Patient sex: M
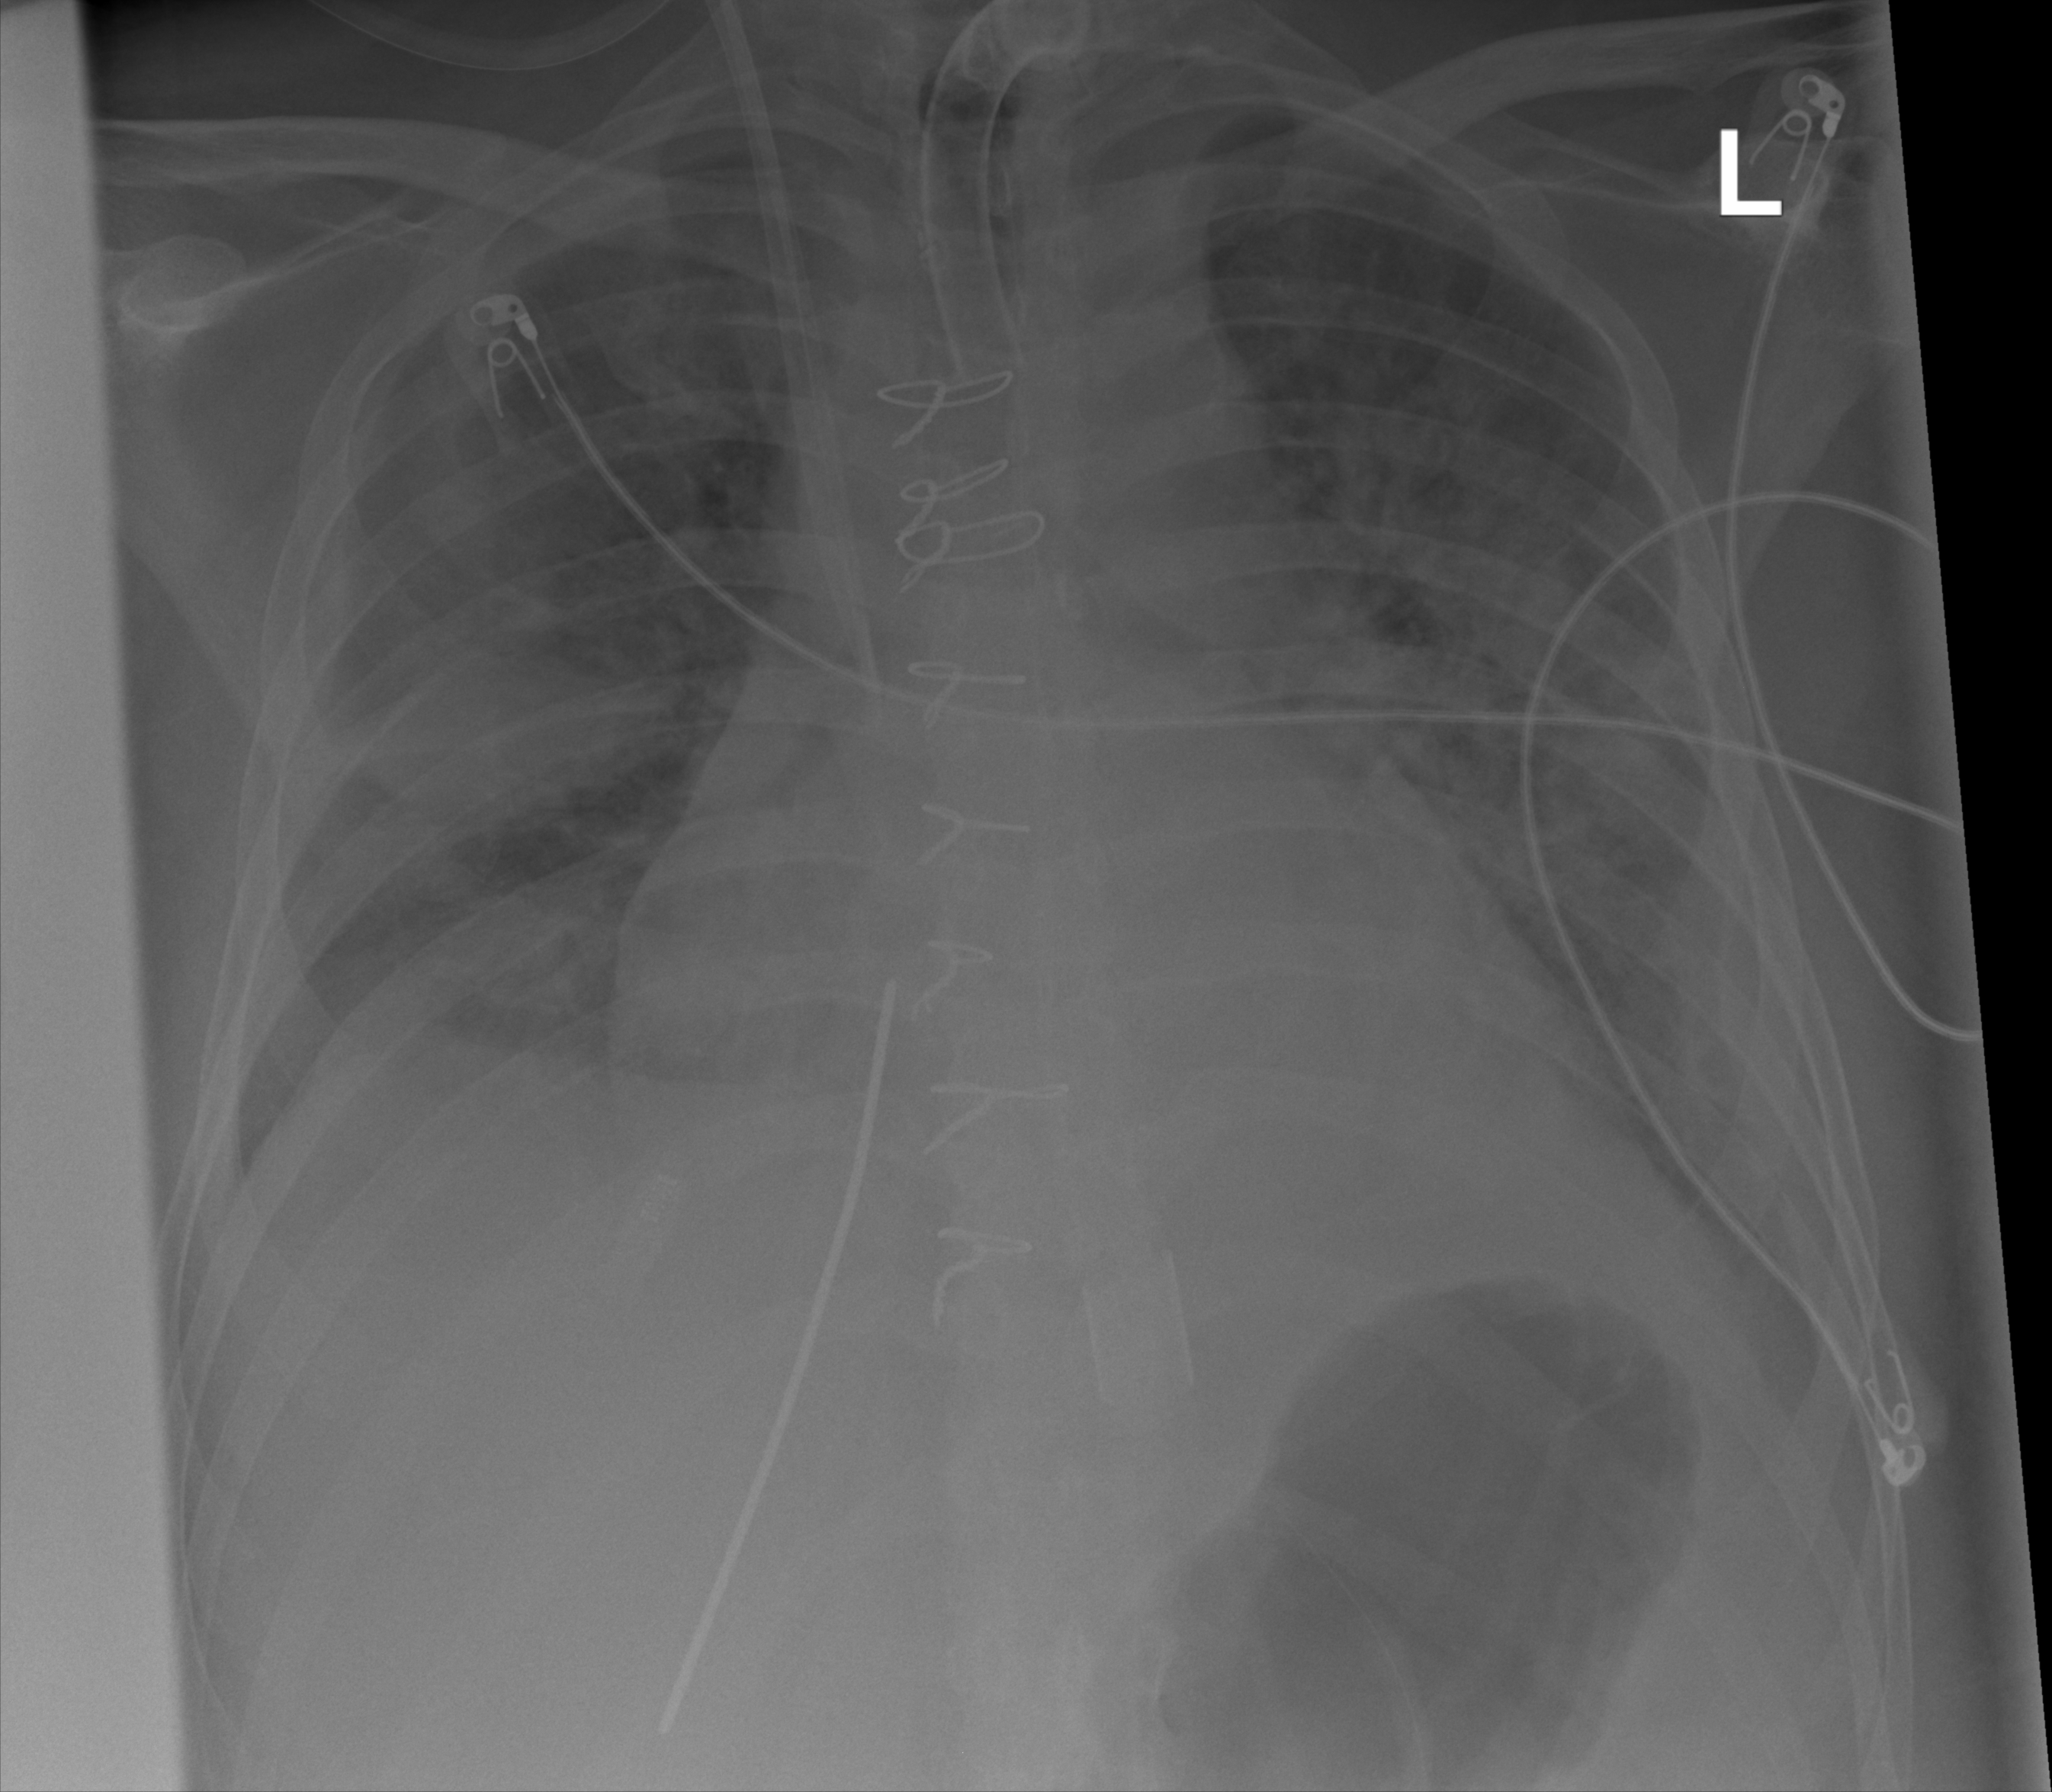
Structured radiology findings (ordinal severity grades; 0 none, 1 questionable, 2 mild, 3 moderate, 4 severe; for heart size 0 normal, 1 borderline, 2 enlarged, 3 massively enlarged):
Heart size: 2
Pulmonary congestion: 3
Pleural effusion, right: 3
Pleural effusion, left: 2
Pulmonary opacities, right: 4
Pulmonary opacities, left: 4
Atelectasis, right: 2
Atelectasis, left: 2